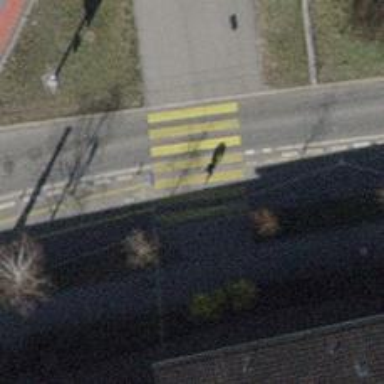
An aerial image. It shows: Uncontrolled zebra crossing with notable zebra markings.